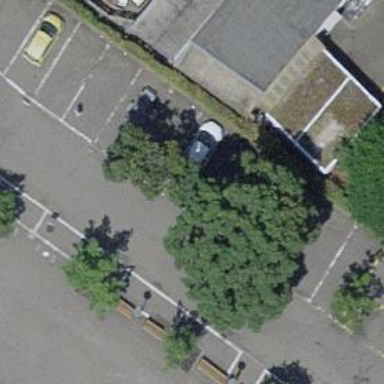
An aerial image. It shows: Urban tree with broadleaved leaves.